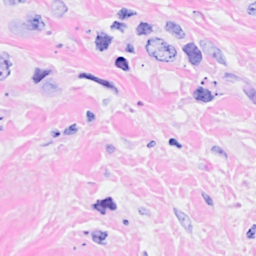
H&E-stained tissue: Breast